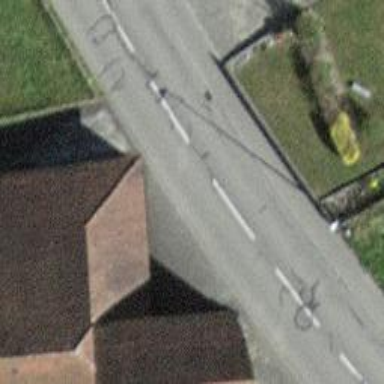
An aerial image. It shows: Tertiary road with asphalt surface.